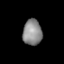
Tissue: lung
Cell type: Epithelial cells
Senescence score: 0.6932
Nuclear area (px): 481
Mean DAPI intensity: 138.335